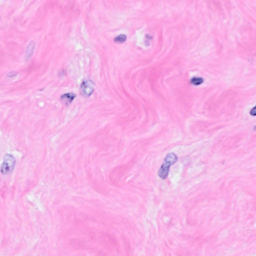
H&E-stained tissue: Breast